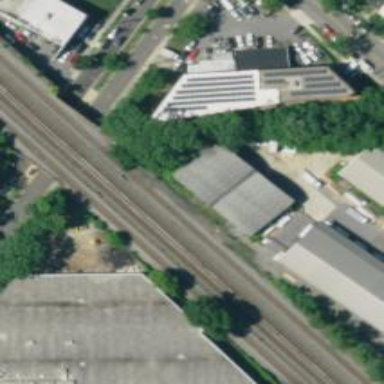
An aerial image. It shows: Rail spur service.